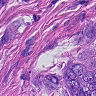
Metastatic tissue present: yes